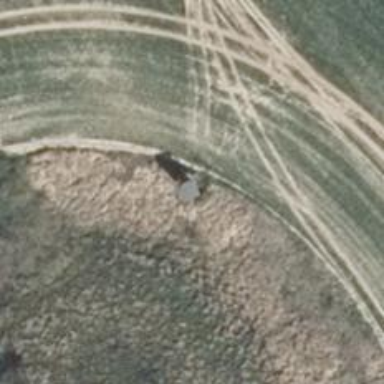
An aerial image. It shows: Hunting stand.